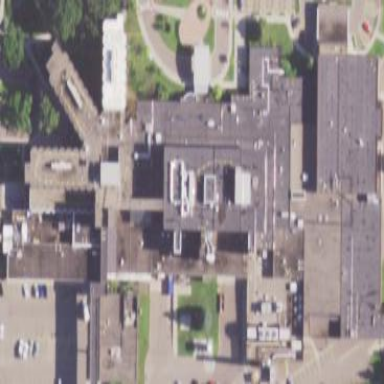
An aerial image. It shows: Hospital building.